Aerial crown-view tile of a tropical tree (Barro Colorado Island, Panama), acquired 20250616:
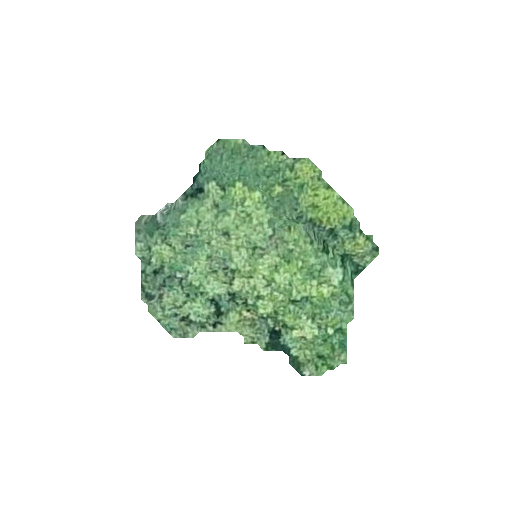
Species: Protium panamense
GBIF accepted scientific name: Protium panamense
Crown area: 54.538 m²